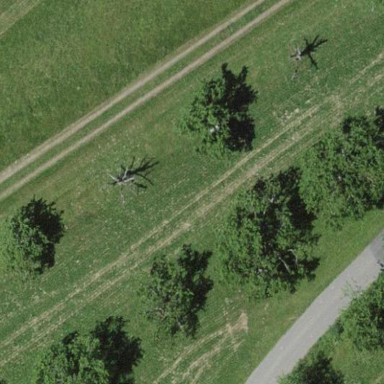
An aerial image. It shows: Orchard.